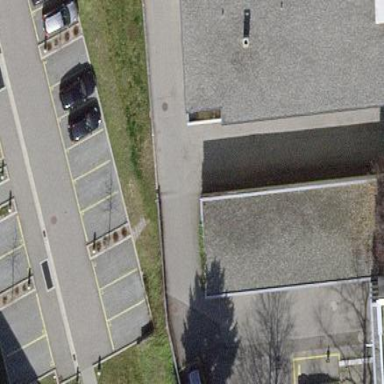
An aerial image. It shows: Garage building.